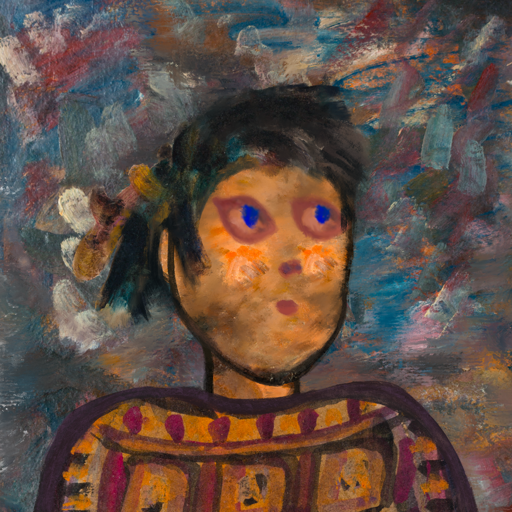
Background: Boggyland, Head And Neck Side: Gypsy_Queen, Face Side: Mother_And_Son_Mother, Bust: Doll, Hair Side: Pipe, Head Accessory: Blank, Second Necklace: Blank, Necklace: Blank, Baby: Blank